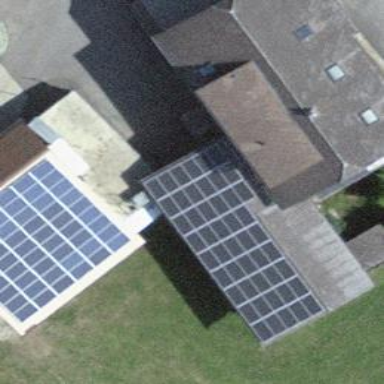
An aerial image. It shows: Solar power generator using photovoltaic method with solar photovoltaic panel types.